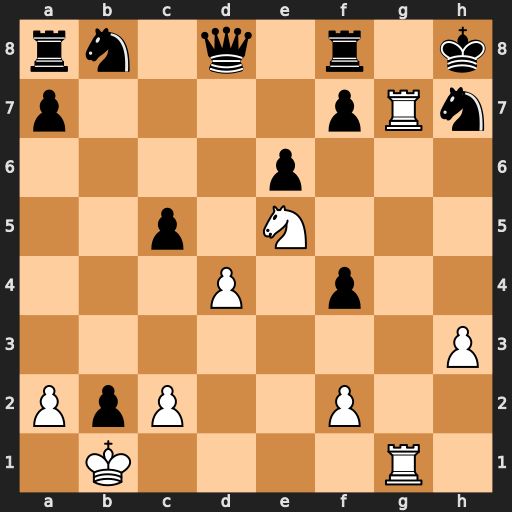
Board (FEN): rn1q1r1k/p4pRn/4p3/2p1N3/3P1p2/7P/PpP2P2/1K4R1
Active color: w
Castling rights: -
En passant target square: -
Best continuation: Rg8+ Rxg8 Nxf7#